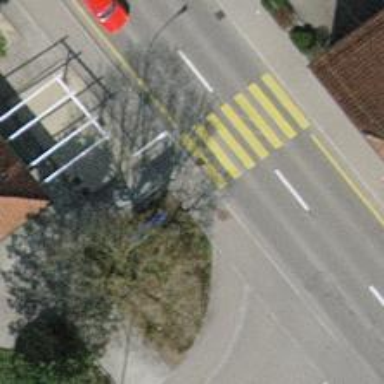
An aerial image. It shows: Uncontrolled footway crossing with markings.